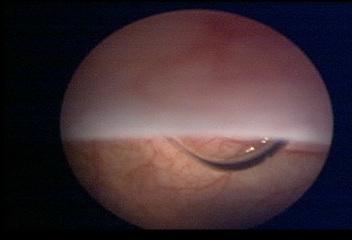
Modality: WLC
Class: Foreign bodies
Subclass: AirBubble
Bladder cancer association: No
Annotated structures: Air bubble